Question: Just want to be sure that I haven't been coding for too long ... But, this seems highly unlikely :

I create the var, check for null, return if it is, so there's no way I can see it as being null at that point :)
Resharper bug ?
As per answer, he's right, I'm using the following method extension:
'''
public static bool IsNullOrEmpty(this string target)
{
return String.IsNullOrEmpty(target);
}
'''
I find it much easier to read
'''
if (some_string.IsNullOrEmpty())
// do something here
'''
rather than the:
'''
if (string.IsNullOrEmpty(some_string))
// do something here
'''
was right. The only 2 missing pieces were:
1. Resharper -> Options -> Code Annotations (under Code inspection group) -> turn on for solution.
2. Give VS a couple of minutes to get refresh everything.
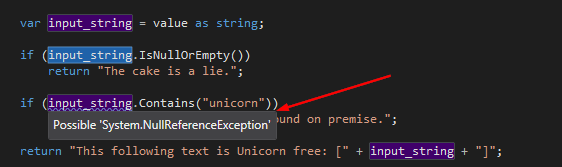
Answer: Your code suggests that 'IsNullOrEmpty()' method you're using is your own custom Extension method. The "real" 'IsNullOrEmpty' is a static method of 'string'.
Short answer: if you change it to
'''
if (string.IsNullOrEmpty(input_string))
return "...";
'''
ReSharper will stop complaining.
Long answer: Since this is your own extension method, ReSharper has no way of knowing how the result of this method applies to your code. For this, ReSharper uses code annotations to figure out additional information about the code. One such annotation is called a <URL>' method. You can read more about it in the blog post.
Bottom line, if you want to use your own extension method, but have ReSharper understand it correctly, you have to apply the following Contract Annotation on it:
'''
[ContractAnnotation("null=>true")]
public static bool IsNullOrEmpty(this string input)
{
...
}
'''